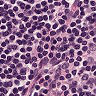
Metastatic tissue present: no